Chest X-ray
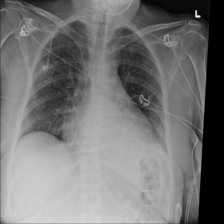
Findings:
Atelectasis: positive
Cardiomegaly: negative
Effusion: positive
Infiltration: positive
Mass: negative
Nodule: negative
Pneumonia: negative
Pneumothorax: negative
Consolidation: negative
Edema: negative
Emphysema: negative
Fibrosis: negative
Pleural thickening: negative
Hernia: negative